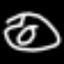
Label: donut